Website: apple
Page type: customer-info-address
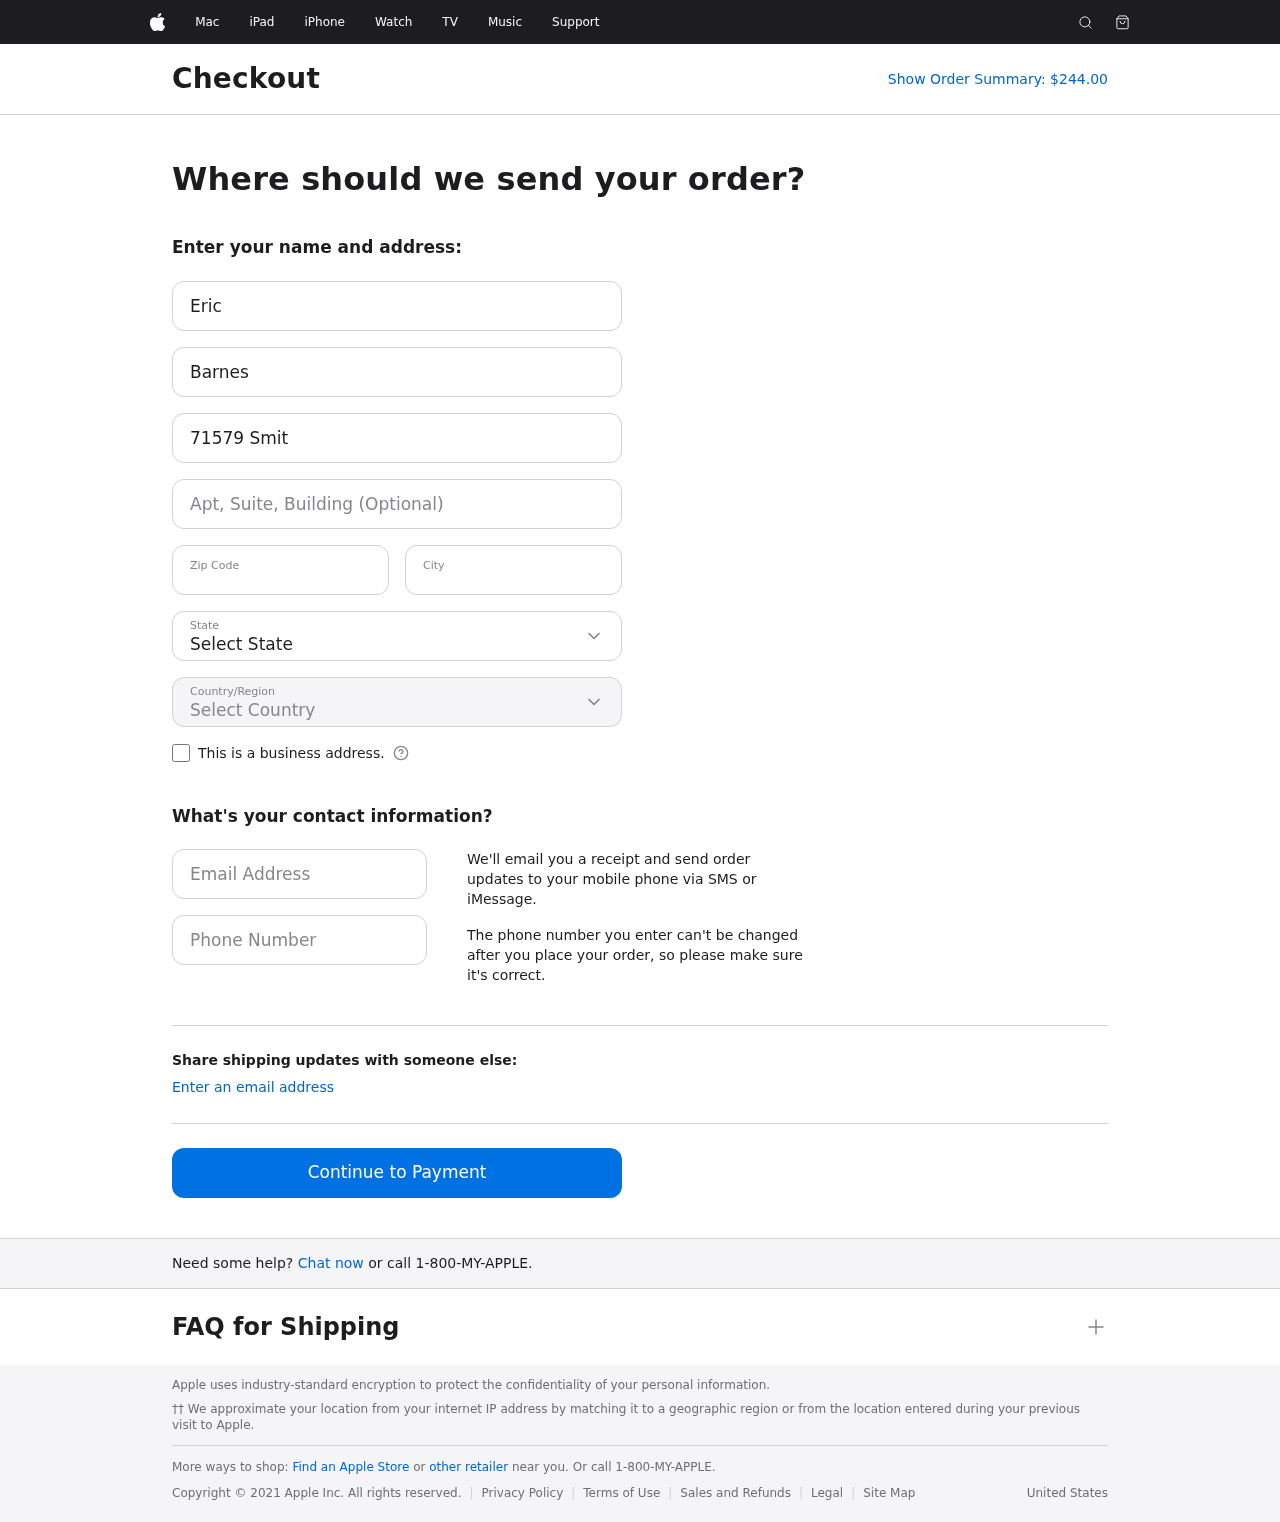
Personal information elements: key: PII_CITY
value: Dunlapport
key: PII_COUNTRY
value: United States
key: PII_EMAIL
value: eric.barnes@yahoo.com
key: PII_FIRSTNAME
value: Eric
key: PII_LASTNAME
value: Barnes
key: PII_PHONE
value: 6999196057
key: PII_POSTCODE
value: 75640
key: PII_STATE
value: Kentucky
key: PII_STREET
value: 71579 Smith Lodge
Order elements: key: ORDER_TOTAL
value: Show Order Summary: $244.00